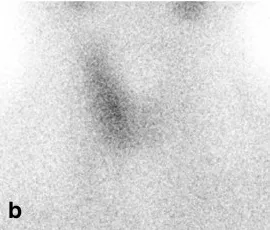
(b) Postoperative Tc-99m scintigraphy shows faint visualization of the right thyroid lobe.
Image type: radiology (scintigraphy)